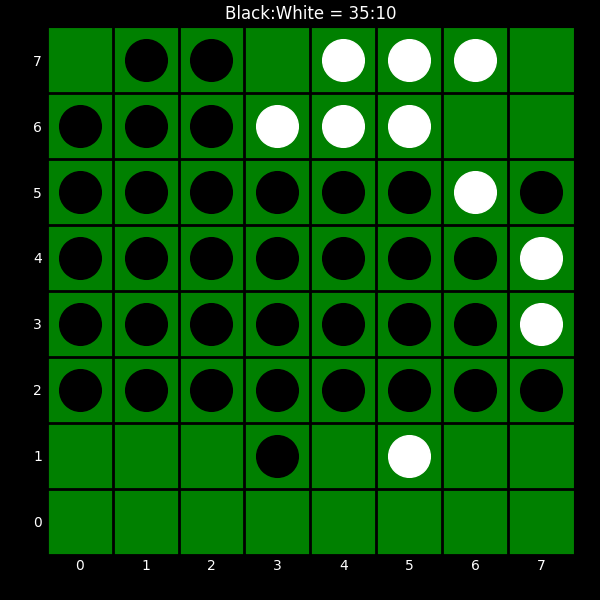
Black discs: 35
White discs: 10